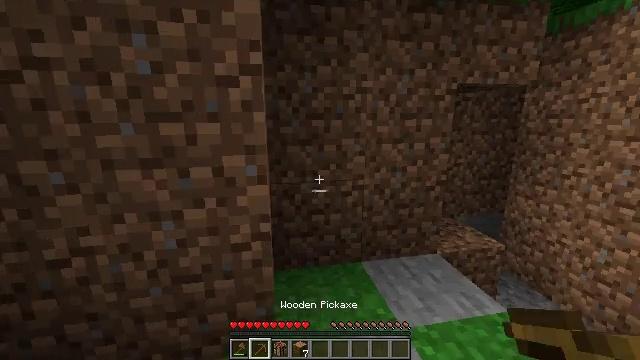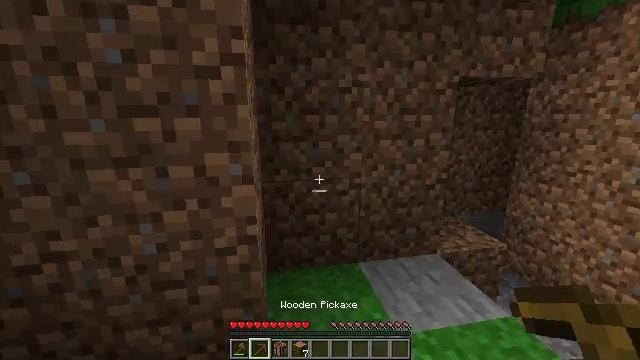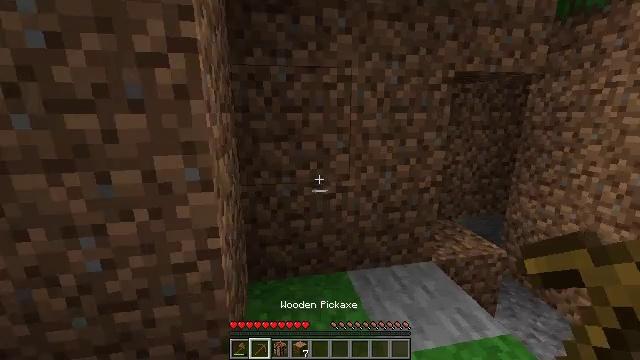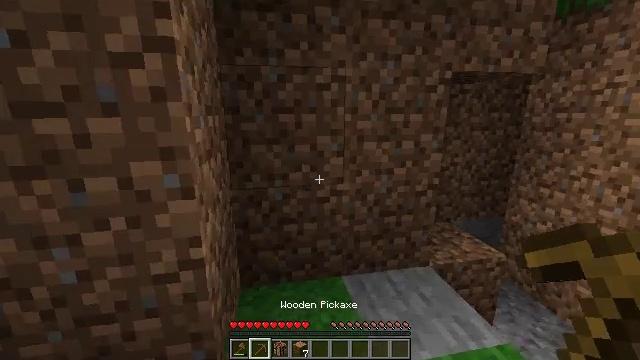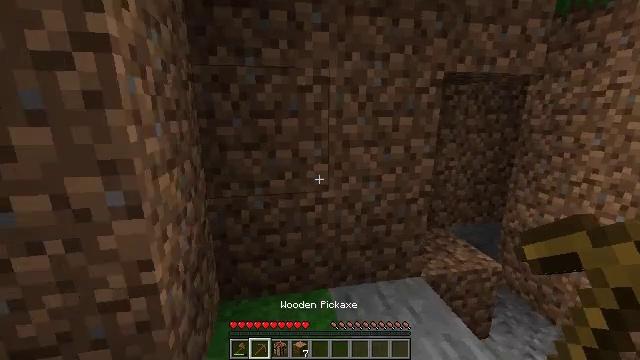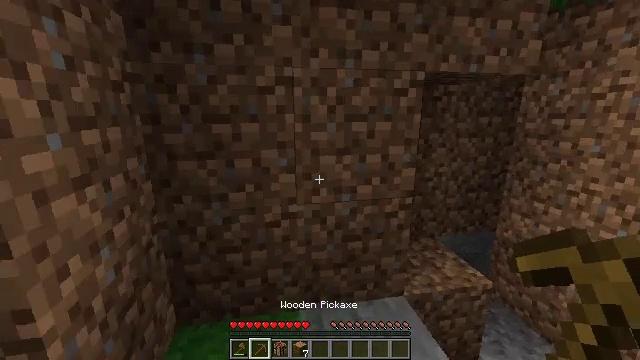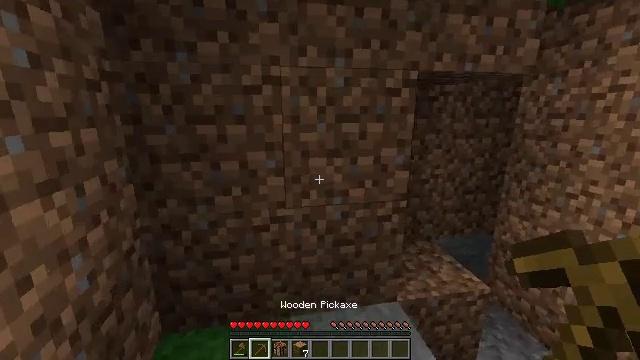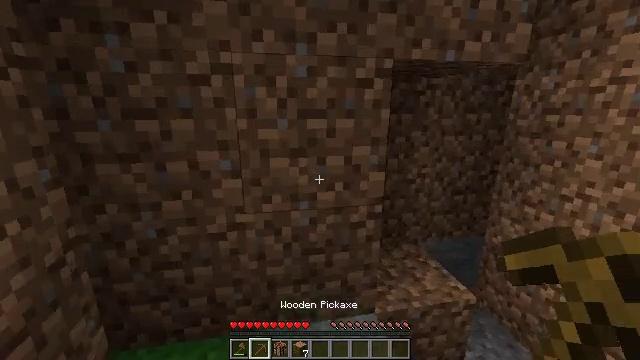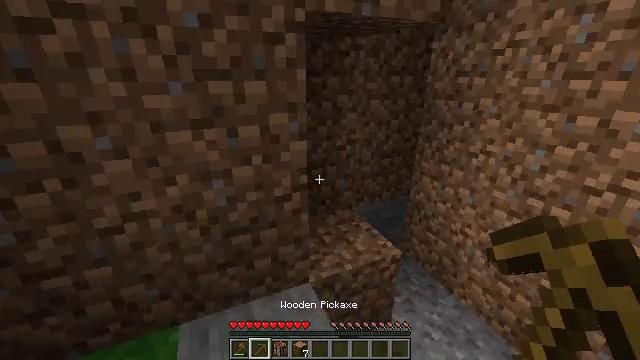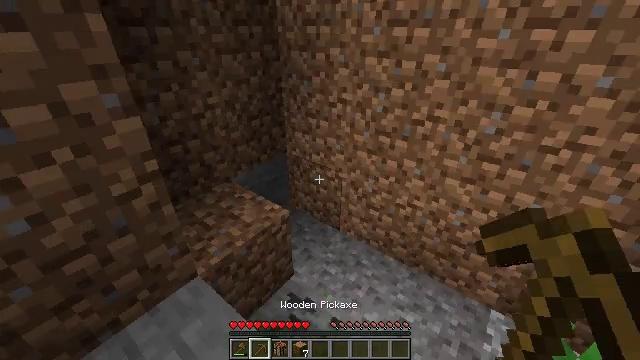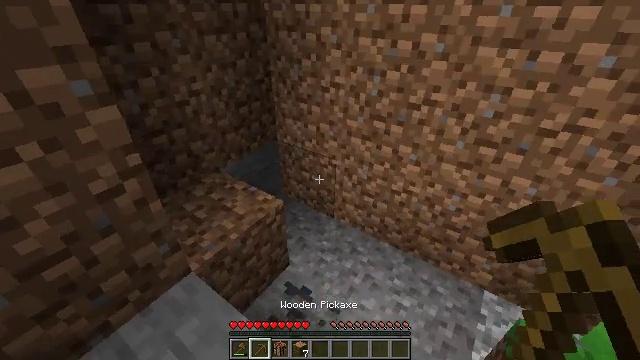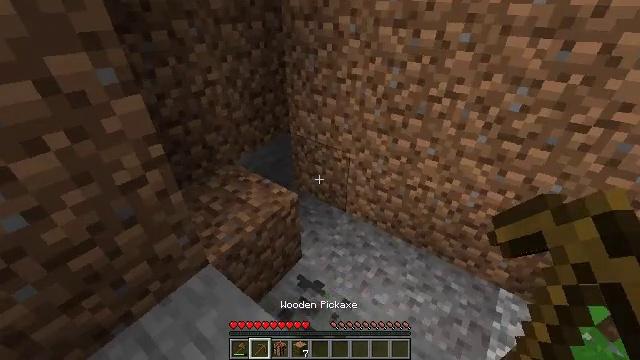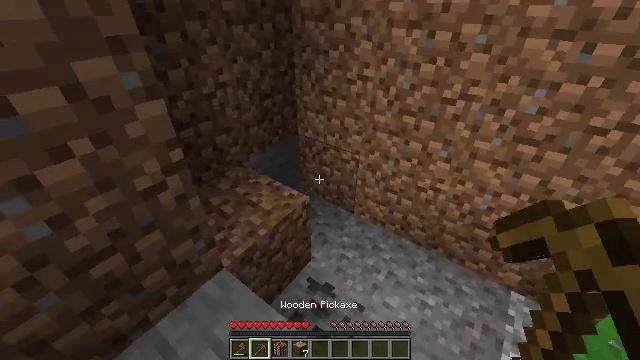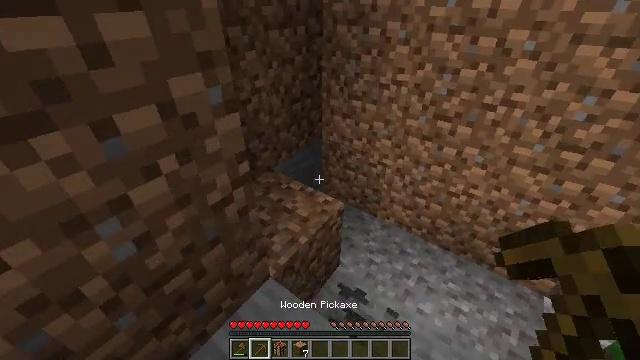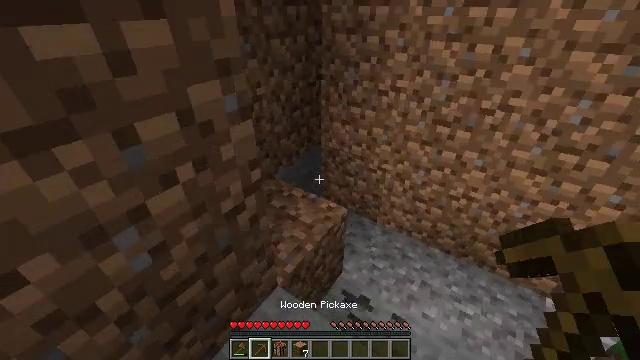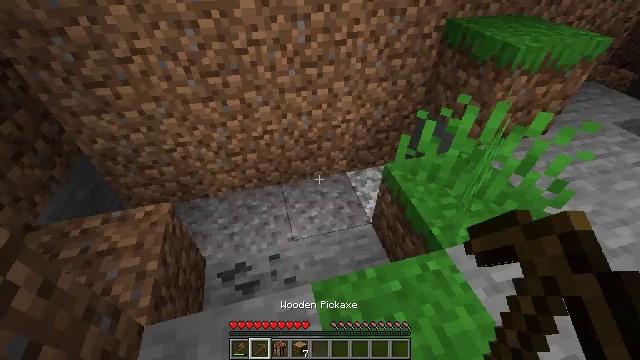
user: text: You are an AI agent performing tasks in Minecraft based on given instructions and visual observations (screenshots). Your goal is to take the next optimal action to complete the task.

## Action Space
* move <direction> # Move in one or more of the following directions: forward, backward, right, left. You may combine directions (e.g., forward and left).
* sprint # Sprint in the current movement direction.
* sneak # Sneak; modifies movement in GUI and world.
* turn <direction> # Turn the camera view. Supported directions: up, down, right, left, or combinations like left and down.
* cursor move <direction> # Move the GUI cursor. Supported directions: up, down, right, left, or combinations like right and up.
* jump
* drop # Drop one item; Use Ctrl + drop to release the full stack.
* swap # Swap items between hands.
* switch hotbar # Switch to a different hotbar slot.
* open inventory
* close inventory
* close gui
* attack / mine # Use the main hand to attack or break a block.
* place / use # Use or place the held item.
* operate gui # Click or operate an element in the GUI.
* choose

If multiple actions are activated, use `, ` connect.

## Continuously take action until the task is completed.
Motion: motion action
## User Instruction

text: Clear the ground by mining grass.
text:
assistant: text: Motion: move forward and move right
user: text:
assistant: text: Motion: move forward and move right
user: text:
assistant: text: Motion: move forward and move right
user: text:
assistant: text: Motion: move forward and move right
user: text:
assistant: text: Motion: move forward and move right
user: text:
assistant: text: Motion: move forward and move right
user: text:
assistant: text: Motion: move forward and move right, turn down
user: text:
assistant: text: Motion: move forward and move right, turn right and down
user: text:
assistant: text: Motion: move right, turn right and down
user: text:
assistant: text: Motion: move left, turn right and down
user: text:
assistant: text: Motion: move left, turn left and down
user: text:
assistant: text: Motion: move left
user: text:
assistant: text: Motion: move left
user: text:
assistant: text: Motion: turn right and up
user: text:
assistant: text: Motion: turn right and down
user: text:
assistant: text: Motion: turn right and down
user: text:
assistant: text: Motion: turn right
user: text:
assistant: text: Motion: turn left and up
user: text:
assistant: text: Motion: no_op
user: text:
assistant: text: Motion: no_op
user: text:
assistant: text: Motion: no_op
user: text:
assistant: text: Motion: move forward, turn left and up
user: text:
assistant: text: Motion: move forward and move right, turn left and down
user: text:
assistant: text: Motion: move forward and move right, turn left and down
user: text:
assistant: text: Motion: move forward and move right, turn left and down
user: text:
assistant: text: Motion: move forward and move right
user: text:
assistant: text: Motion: move right
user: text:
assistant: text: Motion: no_op
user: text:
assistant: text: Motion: turn left
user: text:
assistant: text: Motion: turn left and up